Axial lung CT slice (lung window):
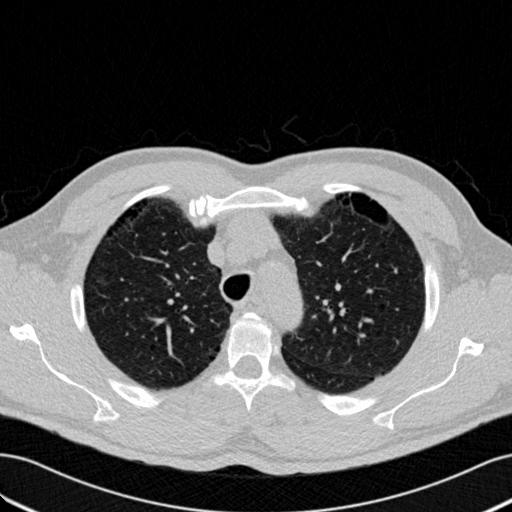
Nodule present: no